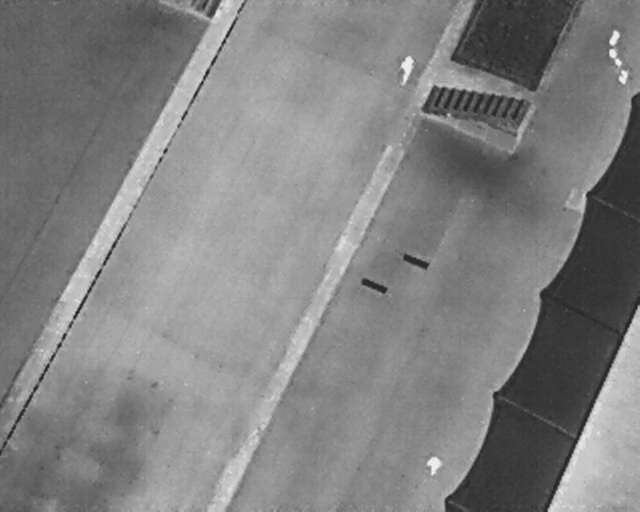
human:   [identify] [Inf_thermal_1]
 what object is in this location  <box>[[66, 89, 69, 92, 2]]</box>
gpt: <ref>1 large person at the bottom</ref>